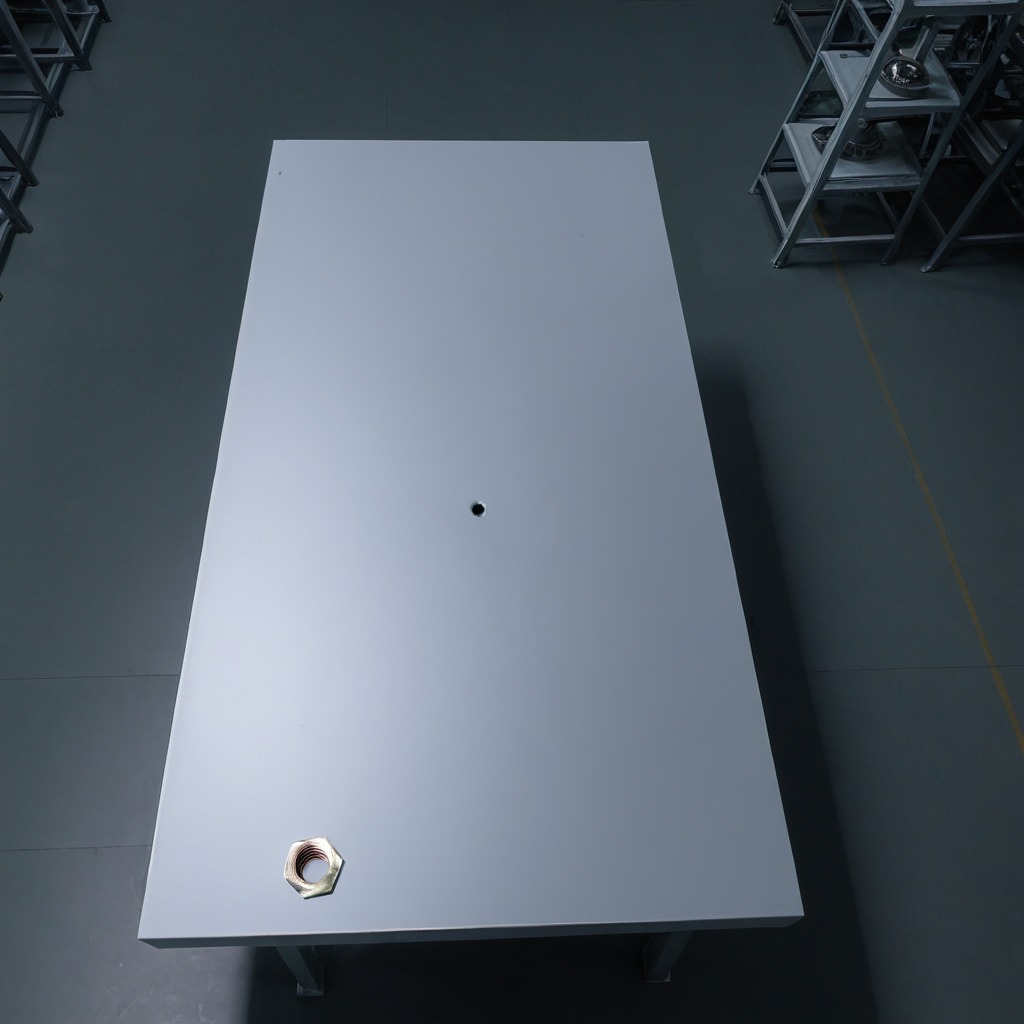
A metal nut is lying on the tabletop.